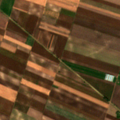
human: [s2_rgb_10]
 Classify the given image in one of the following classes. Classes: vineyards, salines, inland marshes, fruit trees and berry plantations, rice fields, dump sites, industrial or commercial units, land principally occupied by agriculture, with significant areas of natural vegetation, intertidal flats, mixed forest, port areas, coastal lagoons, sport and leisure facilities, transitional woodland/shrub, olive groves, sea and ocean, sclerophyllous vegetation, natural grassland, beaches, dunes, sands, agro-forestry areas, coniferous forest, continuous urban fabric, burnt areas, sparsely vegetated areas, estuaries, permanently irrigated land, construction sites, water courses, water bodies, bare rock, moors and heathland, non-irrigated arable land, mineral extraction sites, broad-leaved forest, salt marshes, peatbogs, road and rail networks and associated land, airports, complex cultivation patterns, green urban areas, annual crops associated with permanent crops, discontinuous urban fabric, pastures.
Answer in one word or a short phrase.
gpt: non-irrigated arable land